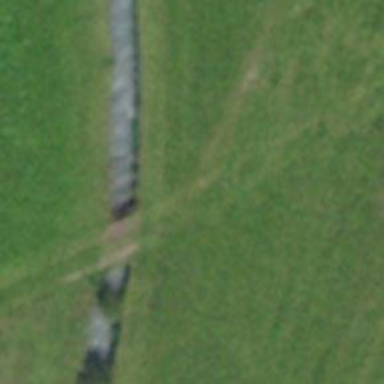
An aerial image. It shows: Grass track road with grade 5 tracktype.